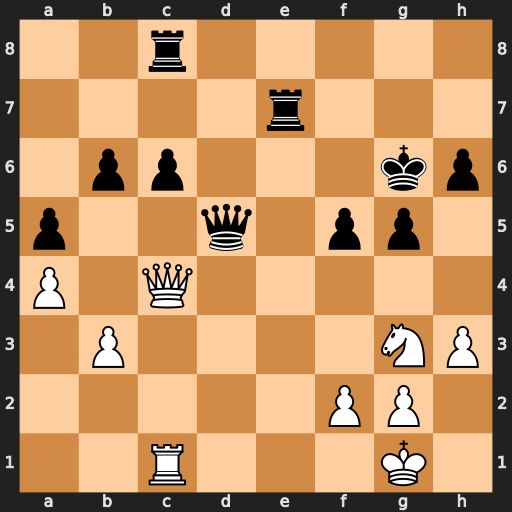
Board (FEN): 2r5/4r3/1pp3kp/p2q1pp1/P1Q5/1P4NP/5PP1/2R3K1
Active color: w
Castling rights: -
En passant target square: -
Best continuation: Qxd5 cxd5 Rxc8